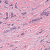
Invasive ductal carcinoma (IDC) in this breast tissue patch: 1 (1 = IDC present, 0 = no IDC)